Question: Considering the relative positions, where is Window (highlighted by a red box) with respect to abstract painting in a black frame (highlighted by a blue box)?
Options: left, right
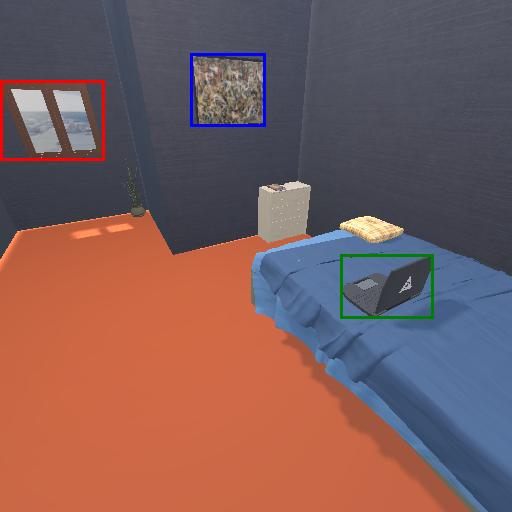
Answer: left